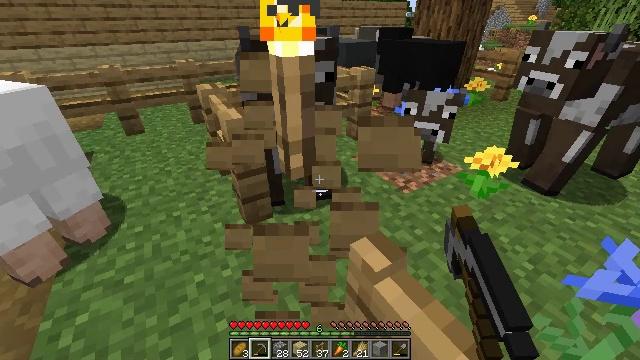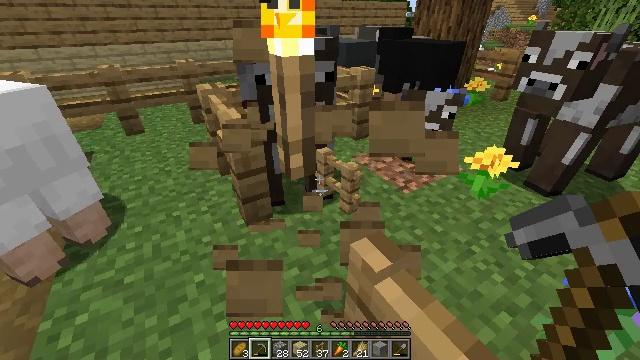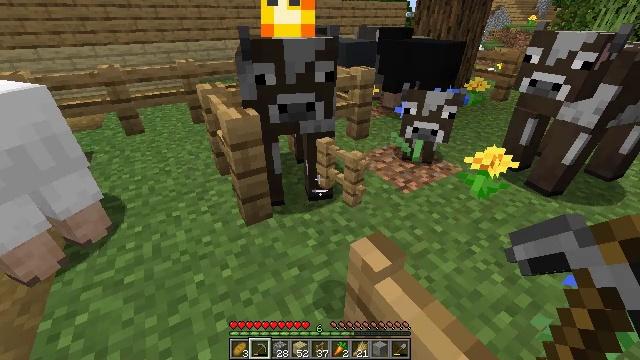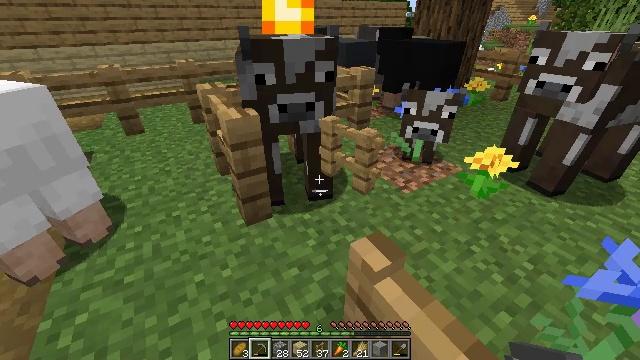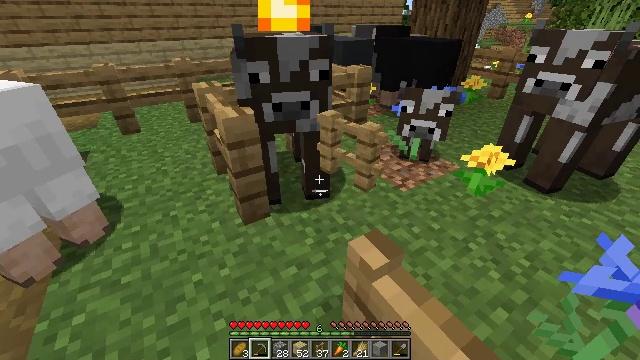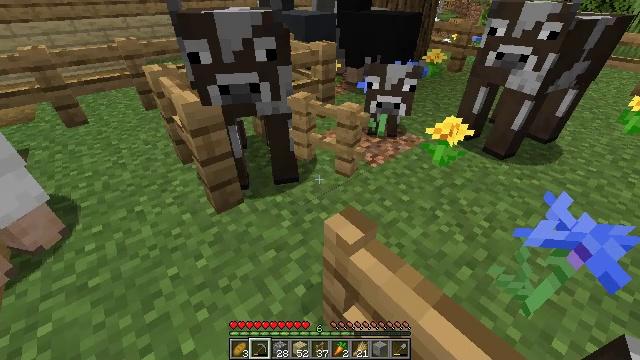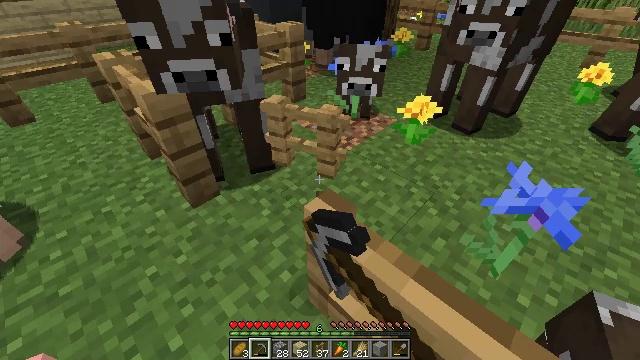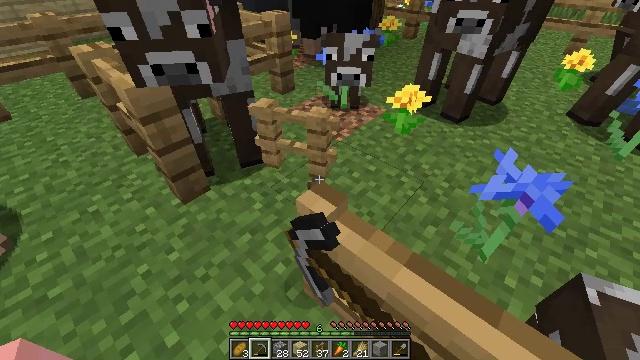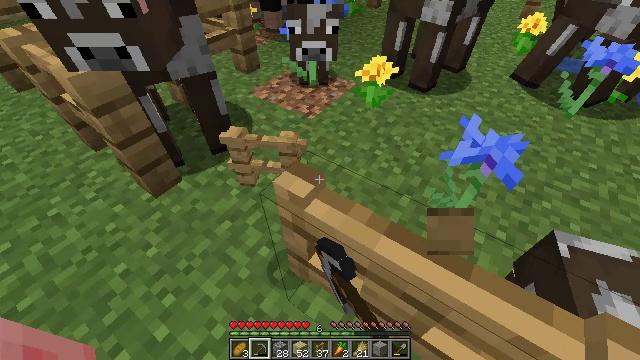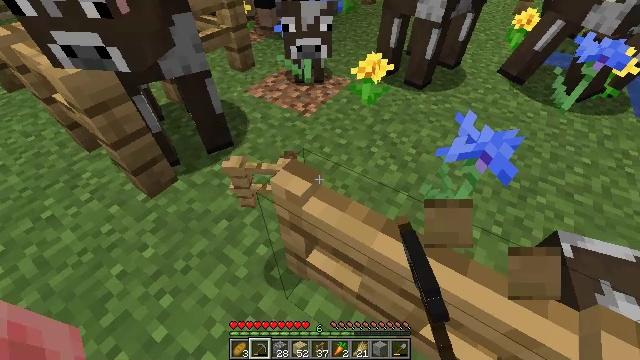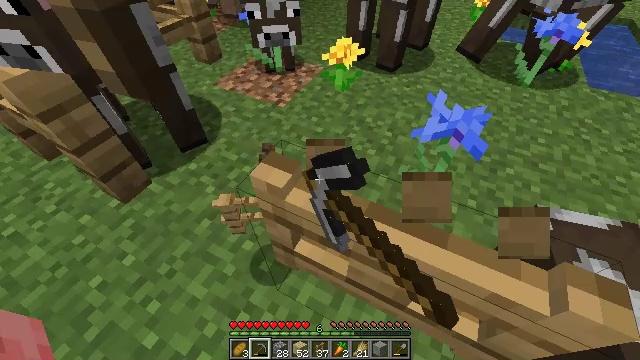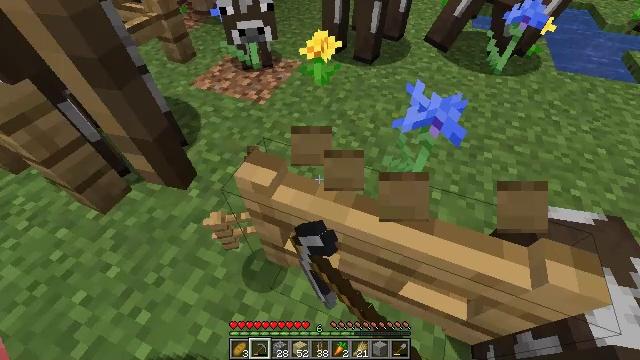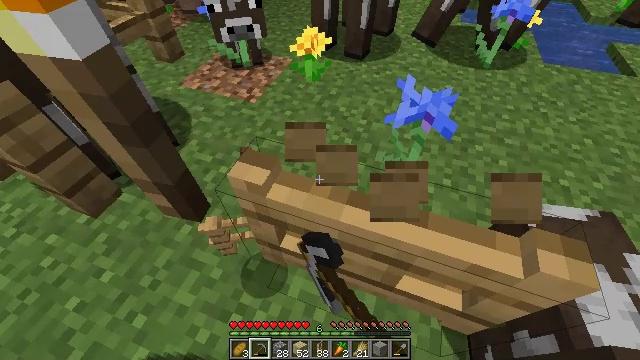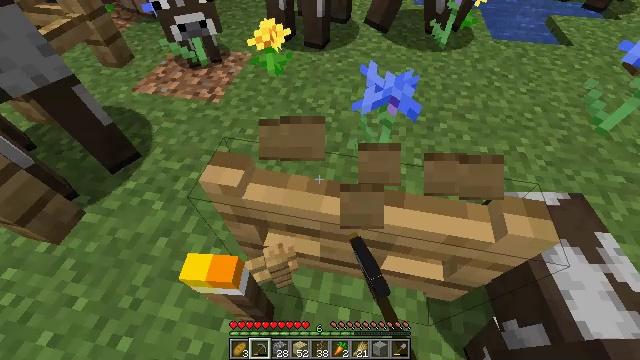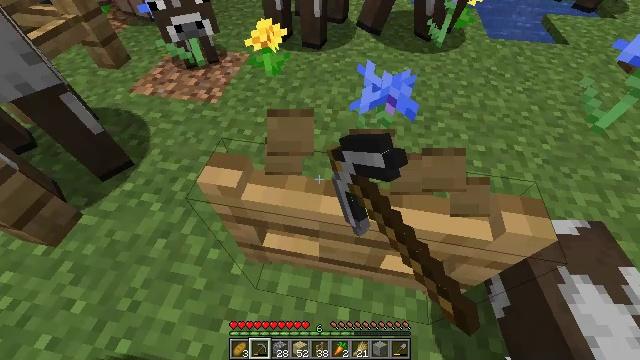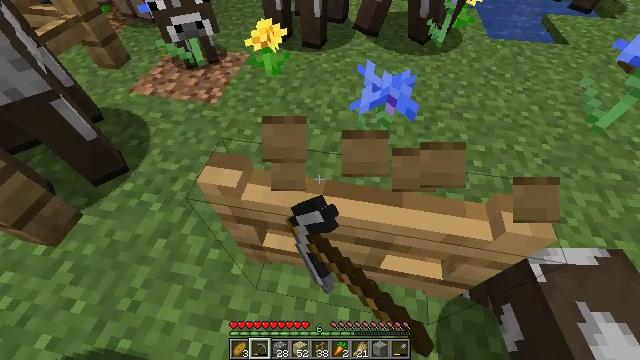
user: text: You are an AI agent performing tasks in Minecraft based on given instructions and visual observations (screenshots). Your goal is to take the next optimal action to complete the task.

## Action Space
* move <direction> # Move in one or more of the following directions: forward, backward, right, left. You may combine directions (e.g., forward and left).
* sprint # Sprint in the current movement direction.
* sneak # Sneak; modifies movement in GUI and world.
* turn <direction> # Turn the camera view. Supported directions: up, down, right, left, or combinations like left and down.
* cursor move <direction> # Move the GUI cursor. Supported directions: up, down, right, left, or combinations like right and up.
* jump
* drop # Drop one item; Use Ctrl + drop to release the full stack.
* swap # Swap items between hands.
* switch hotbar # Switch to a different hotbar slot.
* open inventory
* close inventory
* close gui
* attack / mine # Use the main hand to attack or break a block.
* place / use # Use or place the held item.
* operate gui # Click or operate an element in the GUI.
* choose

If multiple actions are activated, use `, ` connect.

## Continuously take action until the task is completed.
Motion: motion action
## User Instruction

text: Recycle the oak fence gate into your inventory.
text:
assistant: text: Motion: attack / mine
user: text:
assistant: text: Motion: attack / mine
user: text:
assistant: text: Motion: attack / mine
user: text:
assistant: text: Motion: attack / mine
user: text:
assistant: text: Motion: turn right and down, attack / mine
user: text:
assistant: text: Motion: turn right and down, attack / mine
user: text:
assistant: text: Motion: turn right and down, attack / mine
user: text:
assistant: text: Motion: turn right and down, attack / mine
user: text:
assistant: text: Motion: turn right, attack / mine
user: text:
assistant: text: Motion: turn right and down, attack / mine
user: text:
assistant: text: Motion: turn right and down, attack / mine
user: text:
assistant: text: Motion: turn right, attack / mine
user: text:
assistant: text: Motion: turn right and down, attack / mine
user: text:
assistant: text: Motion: attack / mine
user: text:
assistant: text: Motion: attack / mine
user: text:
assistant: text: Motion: attack / mine
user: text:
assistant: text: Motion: attack / mine
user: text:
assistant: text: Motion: attack / mine
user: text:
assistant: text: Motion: attack / mine
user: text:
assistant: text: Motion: attack / mine
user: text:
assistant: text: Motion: attack / mine
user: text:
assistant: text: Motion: attack / mine
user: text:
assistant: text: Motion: attack / mine
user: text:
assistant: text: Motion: attack / mine
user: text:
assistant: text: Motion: attack / mine
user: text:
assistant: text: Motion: attack / mine
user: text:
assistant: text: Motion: attack / mine
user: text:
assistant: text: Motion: attack / mine
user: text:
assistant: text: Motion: attack / mine
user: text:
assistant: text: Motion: attack / mine